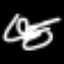
Label: squiggle